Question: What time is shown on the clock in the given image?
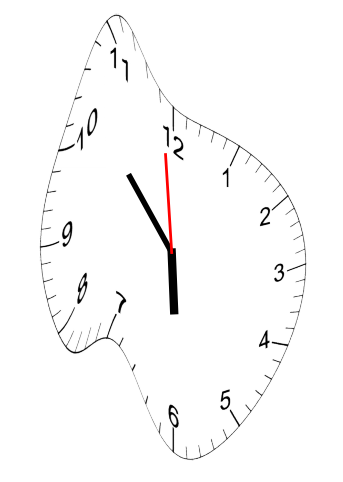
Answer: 05:52:59